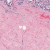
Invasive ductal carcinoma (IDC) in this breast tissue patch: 0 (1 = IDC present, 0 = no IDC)